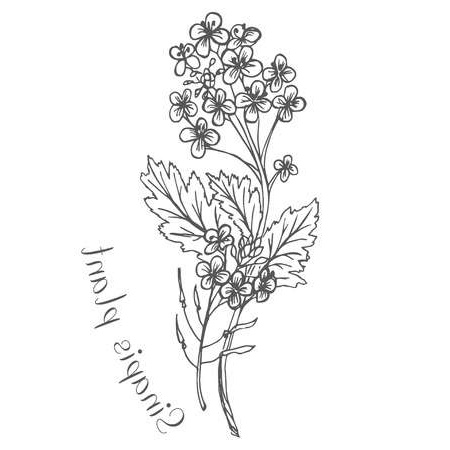
Label: rapeseed